В цилиндрический сосуд поперечного сечения $S=0.500~м^2$ и высотой $h=0.500~м$ через герметичную крышку вертикально вставлена открытая с обоих концов трубка длиной $L=2.00~м$, так что нижний конец немного не доходит до дна сосуда. В сосуд через трубку наливают воду плотностью $\rho=1000~кг/м^3$ как показано на рисунке. Площадь сечения трубки много меньше площади сечения сосуда, а материал стенок сосуда хорошо проводит тепло. Атмосферное давление равно $p_0=1.01\cdot 10^5~Па$, температура окружающего воздуха равна $T_0=293~К$, ускорение свободного падения равно $g=9.80~м/с^2$.
Найдите высоту уровня воды в сосуде $x=x_0$ в тот момент, когда трубка будет полностью заполнена водой. Ответ выразите через $p_0$, $\rho$, $g$, $h$, $L$ и найдите его численное значение. Стенки сосуда и трубки покрывают материалом, который не проводит тепло. Воздуху внутри сосуда начинают сообщать тепло достаточно быстро, так что вода не успевает прогреваться.
Найдите зависимость давления воздуха в сосуде $p(x)$ как функцию от $x$. Ответ выразите через $p_0$, $\rho$, $g$, $L$, $x$.
Найдите зависимость температуры воздуха в сосуде $T(x)$ как функцию от $x$. Ответ выразите через $p_0$, $\rho$, $g$, $L$, $x$.
Найдите до какой температуры $T_m$ необходимо нагреть воздух, чтобы он полностью вытеснил воду из сосуда. Ответ выразите через $p_0$, $\rho$, $g$, $L$, $T_0$ и найдите его численное значение.
Найдите количество теплоты $Q$, которое надо сообщить воздуху, чтобы он полностью вытеснил воду из сосуда. Ответ выразите через $p_0$, $\rho$, $g$, $h$, $L$, $S$ и найдите его численное значение.
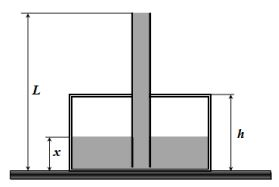
Найдите высоту уровня воды в сосуде $x=x_0$ в тот момент, когда трубка будет полностью заполнена водой. Ответ выразите через $p_0$, $\rho$, $g$, $h$, $L$ и найдите его численное значение.
Решение: При наливании воды воздух в сосуде будет сжиматься, а его давление возрастать. В тот момент, когда трубка будет полностью заполнена водой давление воздуха в сосуде будет равно$$p=p_0+\rho g(L-x_0). \tag{1}$$Так как стенки сосуда хорошо проводят тепло, то температура воздуха внутри сосуда не изменится, поэтому будут справедливы уравнения состояния$$p_0Sh=\nu RT_0, \tag{2}$$$$pS(h-x_0)=\nu RT_0, \tag{3}$$где $S$ — площадь поперечного сечения сосуда, $\nu$ — количество молей воздуха внутри сосуда.Из выражений $(1)-(3)$ получаем следующее квадратное уравнение$$\rho gx_0^2-[p_0+\rho g(L+h)]x_0+\rho ghL=0, \tag{4}$$которое имеет решение$$x_0=\frac{1}{2}\left[\frac{p_0}{\rho g}+L+h\pm\sqrt{\left(\frac{p_0}{\rho g}+L+h\right)^2-4hL}\right]. \tag{5}$$Из двух решений $(5)$ выбираем меньшее, так как должно быть $x_0=h$ при $p_0=0$ или $x_0=0$ при $L=0$, то есть$$x_0=\frac{1}{2}\left[\frac{p_0}{\rho g}+L+h-\sqrt{\left(\frac{p_0}{\rho g}+L+h\right)^2-4hL}\right]. \tag{6}$$Подстановка численных значений дает$$x_0=7.86\cdot 10^{-2}~м. \tag{7}$$
Ответ: $$x_0=\frac{1}{2}\left[\frac{p_0}{\rho g}+L+h-\sqrt{\left(\frac{p_0}{\rho g}+L+h\right)^2-4hL}\right]=7.86\cdot 10^{-2}~м.$$

Найдите зависимость давления воздуха в сосуде $p(x)$ как функцию от $x$. Ответ выразите через $p_0$, $\rho$, $g$, $L$, $x$.
Решение: Из уравнения равновесия воды в сосуде следует, что давление воздуха внутри сосуда в зависимости от $x$ равняется$$p(x)=p_0+\rho g(L-x). \tag{8}$$
Ответ: $$p(x)=p_0+\rho g(L-x).$$

Найдите зависимость температуры воздуха в сосуде $T(x)$ как функцию от $x$. Ответ выразите через $p_0$, $\rho$, $g$, $L$, $x$.
Решение: Уравнение состояния идеального газа для произвольного $x$ дается выражением$$p(x)S(h-x)=\nu RT(x), \tag{9}$$которое совместно с $(1)$ дает$$T(x)=T_0\left(1-\frac{x}{h}\right)\left(1+\frac{\rho g(L-x)}{p_0}\right). \tag{10}$$
Ответ: $$T(x)=T_0\left(1-\frac{x}{h}\right)\left(1+\frac{\rho g(L-x)}{p_0}\right). $$

Найдите до какой температуры $T_m$ необходимо нагреть воздух, чтобы он полностью вытеснил воду из сосуда. Ответ выразите через $p_0$, $\rho$, $g$, $L$, $T_0$ и найдите его численное значение.
Решение: Температура воздуха, при которой он вытесняет жидкость из сосуда, определяется условием $x=0$, что согласно $(10)$ приводит к$$T_m=T_0\left(1+\frac{\rho gL}{p_0}\right), \tag{11}$$а соответствующее численное значение$$T_m=350~К. \tag{12}$$
Ответ: $$T_m=T_0\left(1+\frac{\rho gL}{p_0}\right)=350~К.$$

Найдите количество теплоты $Q$, которое надо сообщить воздуху, чтобы он полностью вытеснил воду из сосуда. Ответ выразите через $p_0$, $\rho$, $g$, $h$, $L$, $S$ и найдите его численное значение.
Решение: Изменение внутренней энергии воздуха равно$$\Delta U=\frac{5}{2}\nu R(T-T_0)=\frac{5}{2}\rho gLSh, \tag{13}$$а работа, совершаемая воздухом по вытеснению воды, вычисляется как$$A=\int\limits_0^{x_0}p(x)Sdx=\frac{1}{2}p_0SL\left(1+\frac{p_0}{2\rho gL}+\frac{\rho gL}{2p_0}\left[1+\frac{2h}{L}-\frac{h^2}{L^2}\right]\right)-\\-\frac{1}{4}p_0SL\left(1+\frac{\rho g(L-h)}{p_0}\right)\sqrt{\left(1+\frac{h}{L}+\frac{p_0}{\rho gL}\right)^2-\frac{4h}{L}}. \ (14)$$Согласно первому началу термодинамики, количество теплоты, сообщенное воздуху, равно$$Q=\Delta U+A, \tag{15}$$откуда с учетом $(13)$ и $(14)$ находим$$Q=\frac{1}{2}p_0SL\left(1+\frac{p_0}{2\rho gL}+\frac{\rho gL}{2p_0}\left[1+\frac{12h}{L}-\frac{h^2}{L^2}\right]\right)-\\-\frac{1}{4}p_0SL\left(1+\frac{\rho g(L-h)}{p_0}\right)\sqrt{\left(1+\frac{h}{L}+\frac{p_0}{\rho gL}\right)^2-\frac{4h}{L}}. \ (16)$$Подстановка численных значений дает$$Q=17.0~кДж. \tag{17}$$
Ответ: $$Q=\frac{1}{2}p_0SL\left(1+\frac{p_0}{2\rho gL}+\frac{\rho gL}{2p_0}\left[1+\frac{12h}{L}-\frac{h^2}{L^2}\right]\right)-\\-\frac{1}{4}p_0SL\left(1+\frac{\rho g(L-h)}{p_0}\right)\sqrt{\left(1+\frac{h}{L}+\frac{p_0}{\rho gL}\right)^2-\frac{4h}{L}}=17.0~кДж.$$
Темы:
T, Жаутыковские